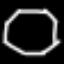
Label: octagon